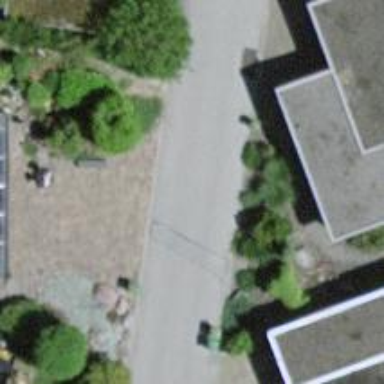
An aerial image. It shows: Driveway.